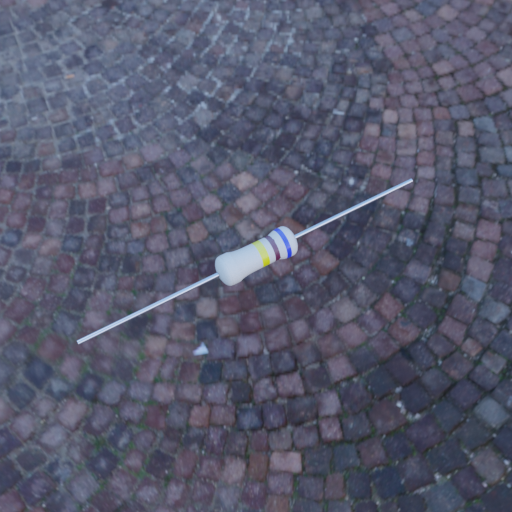
Resistor colour bands (in order): yellow, brown, blue